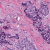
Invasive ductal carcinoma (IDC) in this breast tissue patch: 1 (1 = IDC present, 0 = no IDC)